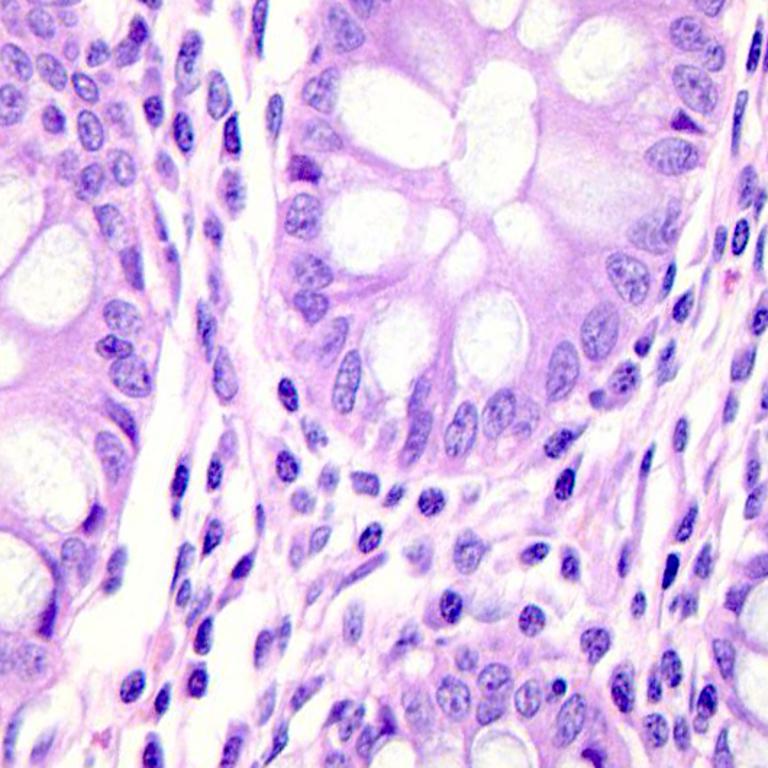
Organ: colon
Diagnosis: benign